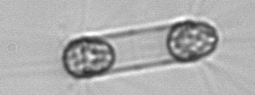
Label: Corethron_hystrix